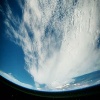
Label: cloud